Question: I have this snippet in a presenter:
'html << helpers.content_tag(:li, class: 'dropdown-header') do helpers.content_tag('span', "Status: #{online_srt}", class: 'glyphicon glyphicon-off') end'
and the generated html is this
'<li class="dropdown-header"> <span class="glyphicon glyphicon-off">::before Status: Online</span> </li>'
which makes the output to look pretty weird

the 'Online' String has a lot of spaces after the 'Status', and this makes no sense. I think the '::before' is the one responsible for this...what can I do to make the output be printed without this ::before?
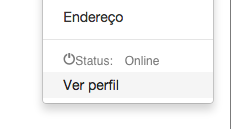
Answer: You have some pseudo-element, like '.glyphicon:before' in your css files.
Do you use twitter bootstrap? It suggest another way to use glyph icons. You need to put text after 'span' tag, like
'''
<li class="dropdown-header">
<span class="glyphicon glyphicon-off"></span>Status: Online
</li>
'''